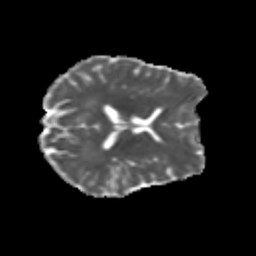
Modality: MD
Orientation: axial
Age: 25
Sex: female
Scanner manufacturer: siemens
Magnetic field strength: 3 T
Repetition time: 3.5 s
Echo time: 0.113 s